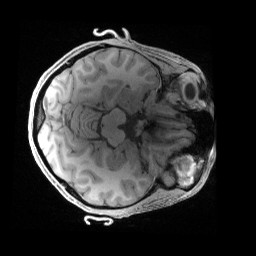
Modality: T1w
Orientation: axial
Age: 38
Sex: female
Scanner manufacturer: siemens
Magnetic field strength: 3 T
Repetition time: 2.4 s
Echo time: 0.00241 s